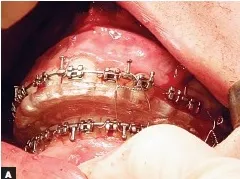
Intraoperative situation of the conventional initial splint.
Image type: medical_photograph (other_medical_photograph)